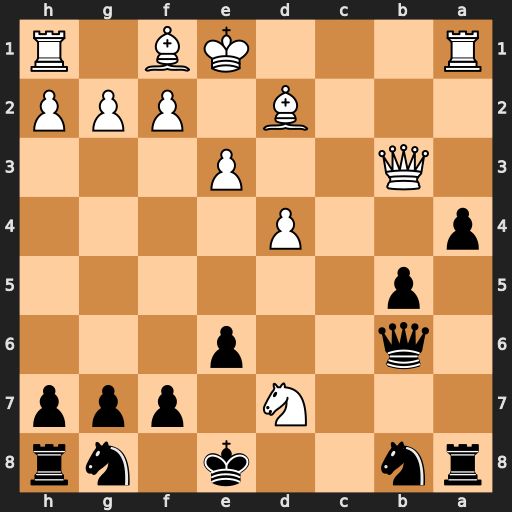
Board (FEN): rn2k1nr/3N1ppp/1q2p3/1p6/p2P4/1Q2P3/3B1PPP/R3KB1R
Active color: b
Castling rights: KQkq
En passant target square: -
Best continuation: axb3 Rxa8 Kxd7